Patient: sex F, age 65
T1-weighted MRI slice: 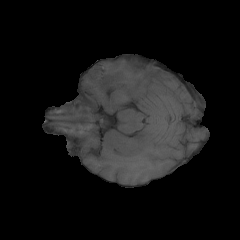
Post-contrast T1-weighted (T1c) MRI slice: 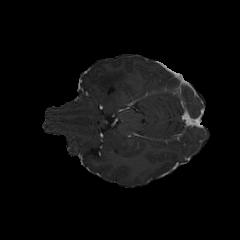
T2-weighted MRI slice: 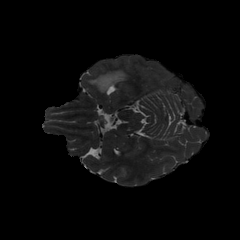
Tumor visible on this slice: yes
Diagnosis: Glioblastoma, IDH-wildtype
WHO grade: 4